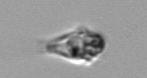
Label: Mesodinium